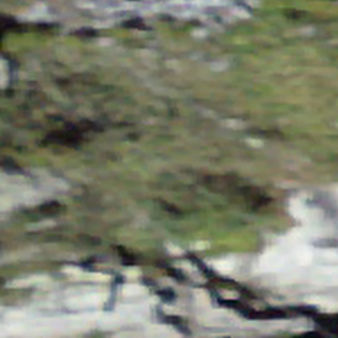
Label: other